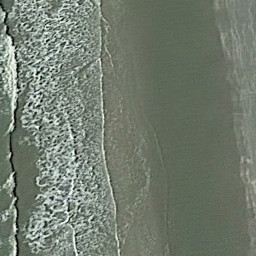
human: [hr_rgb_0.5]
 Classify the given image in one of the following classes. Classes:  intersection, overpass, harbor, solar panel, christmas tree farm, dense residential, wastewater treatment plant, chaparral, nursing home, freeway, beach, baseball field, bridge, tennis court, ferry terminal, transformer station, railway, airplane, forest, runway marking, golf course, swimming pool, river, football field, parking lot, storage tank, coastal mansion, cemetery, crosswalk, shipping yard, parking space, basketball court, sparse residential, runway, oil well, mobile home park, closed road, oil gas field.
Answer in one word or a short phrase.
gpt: beach